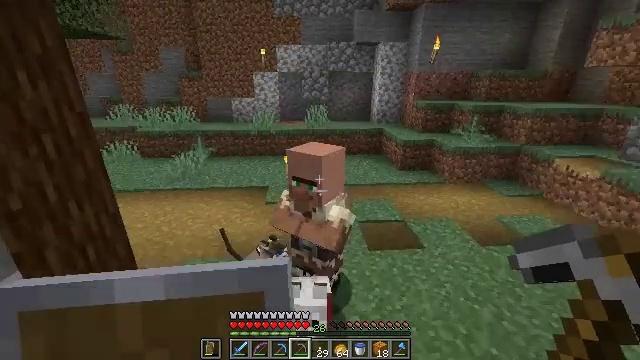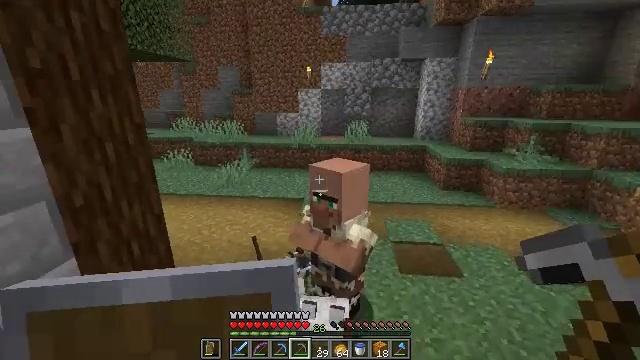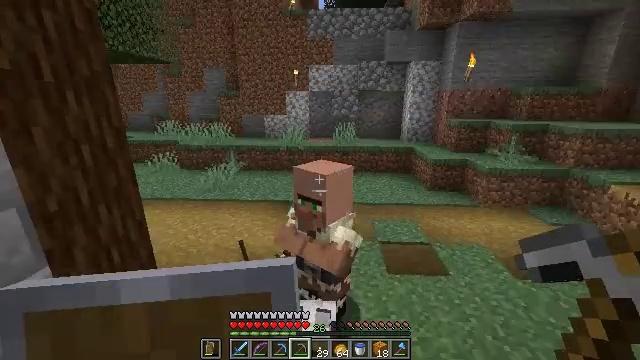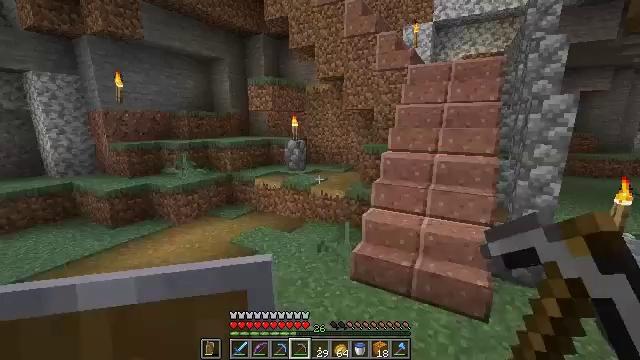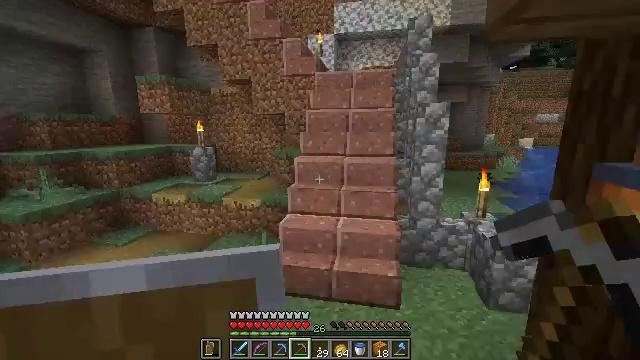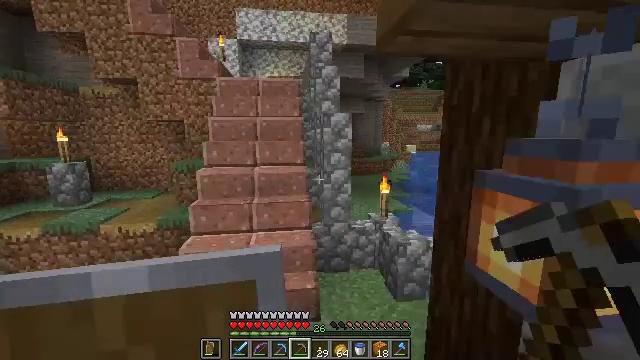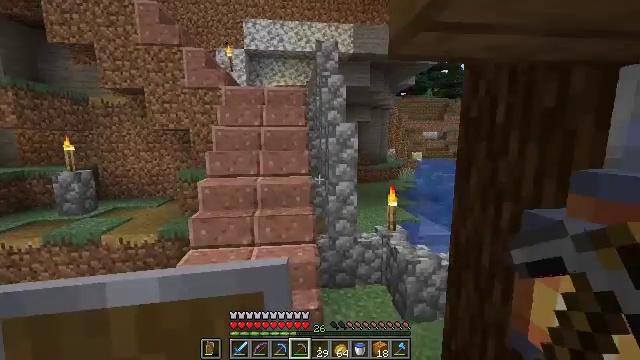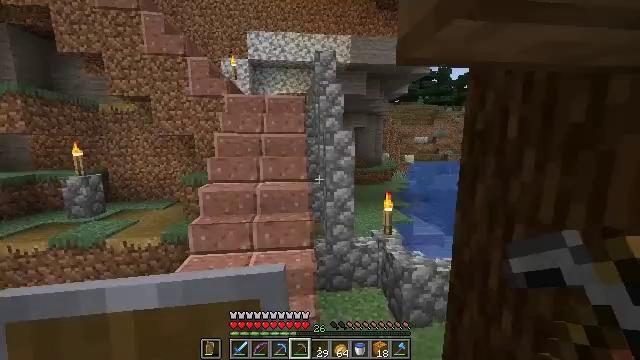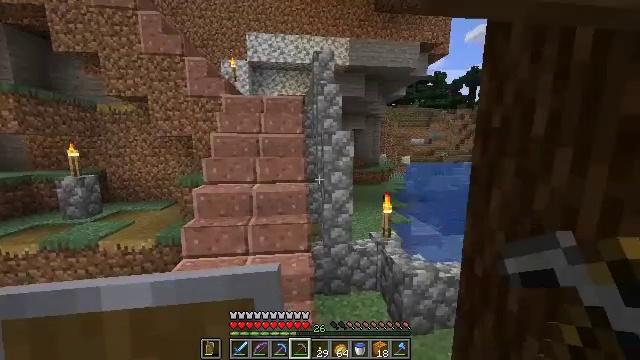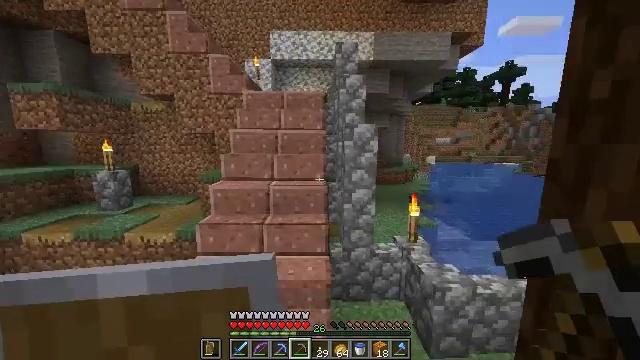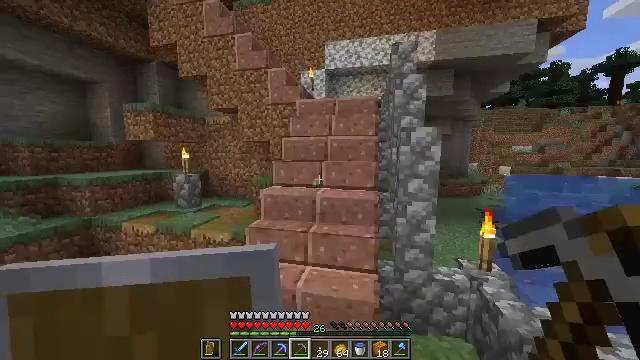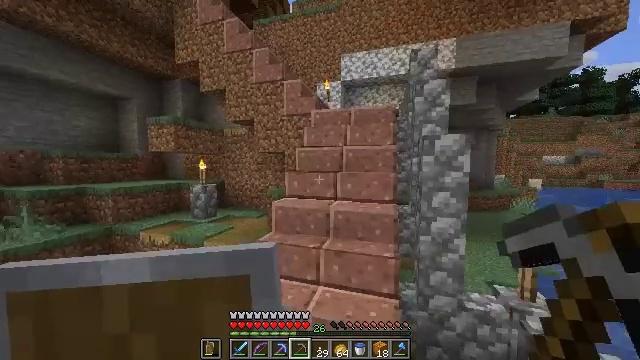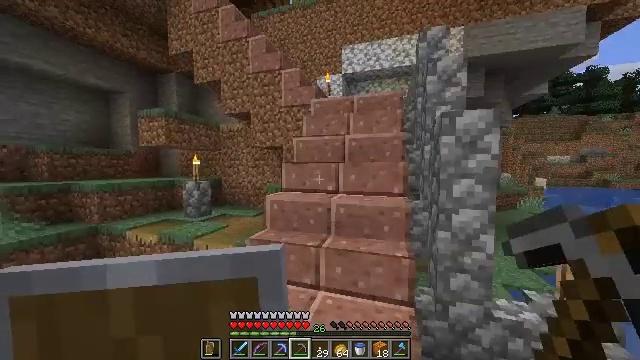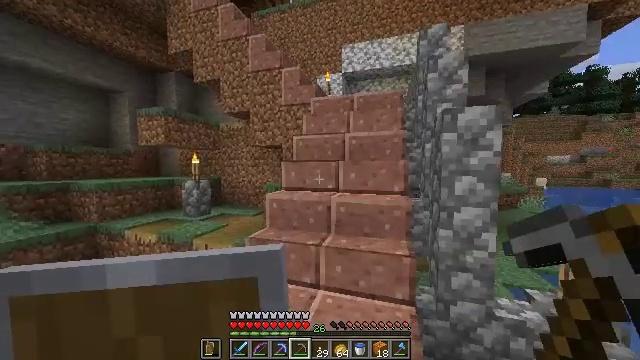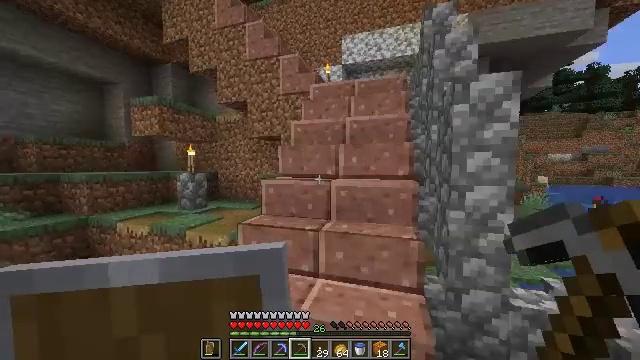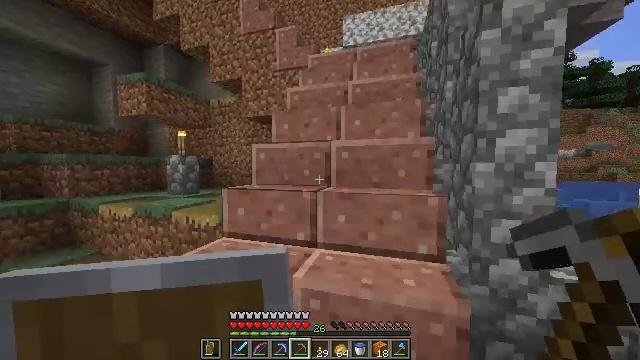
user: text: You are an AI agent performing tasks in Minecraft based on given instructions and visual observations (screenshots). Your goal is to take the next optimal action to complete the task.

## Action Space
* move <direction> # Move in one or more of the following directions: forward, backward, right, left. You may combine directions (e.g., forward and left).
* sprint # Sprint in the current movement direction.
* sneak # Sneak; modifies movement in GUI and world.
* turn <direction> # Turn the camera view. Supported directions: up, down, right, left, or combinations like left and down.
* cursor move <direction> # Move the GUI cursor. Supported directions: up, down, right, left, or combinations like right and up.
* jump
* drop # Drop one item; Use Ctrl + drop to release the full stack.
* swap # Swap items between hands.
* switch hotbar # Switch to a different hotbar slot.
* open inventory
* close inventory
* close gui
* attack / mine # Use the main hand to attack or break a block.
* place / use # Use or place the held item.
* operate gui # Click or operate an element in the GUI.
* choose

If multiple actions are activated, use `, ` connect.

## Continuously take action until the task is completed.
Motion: motion action
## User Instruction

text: Attack the anvil to pick it up.
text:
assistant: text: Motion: move right, turn left and up
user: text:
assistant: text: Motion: move right, turn right
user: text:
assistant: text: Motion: move forward and move right, turn right and up
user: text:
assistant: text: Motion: move forward and move right, turn right and up
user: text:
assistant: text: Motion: move forward, sprint, turn right and up
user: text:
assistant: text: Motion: move forward, sprint, turn left and up
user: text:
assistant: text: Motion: move forward, sprint
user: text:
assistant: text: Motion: move forward
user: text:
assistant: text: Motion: move forward, sprint, turn left
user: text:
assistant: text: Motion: move forward, sprint, turn left and up
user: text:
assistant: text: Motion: move forward, sprint, turn left and up
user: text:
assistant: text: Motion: move forward, sprint
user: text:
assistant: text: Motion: move forward
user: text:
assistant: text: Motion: move forward
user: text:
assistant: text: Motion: move forward, sprint
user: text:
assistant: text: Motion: move forward, sprint, turn right and up
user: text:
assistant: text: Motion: move forward, turn right and up
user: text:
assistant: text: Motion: move forward
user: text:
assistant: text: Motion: move forward
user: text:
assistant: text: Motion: move forward, turn right and up
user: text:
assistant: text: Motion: move forward
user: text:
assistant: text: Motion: move forward
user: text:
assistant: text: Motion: move forward
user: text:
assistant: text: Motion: move forward, close inventory
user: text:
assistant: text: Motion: cursor move right and down, close inventory
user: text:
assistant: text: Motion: sneak, cursor move right and down, open gui
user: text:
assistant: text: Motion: sneak, cursor move left and down
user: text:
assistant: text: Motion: sneak, cursor move left and up
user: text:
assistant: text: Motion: sneak, cursor move left
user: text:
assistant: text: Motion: sneak